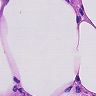
Metastatic tissue present: no